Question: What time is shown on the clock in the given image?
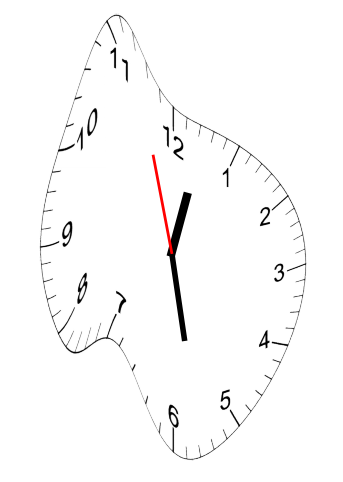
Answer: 12:27:57